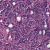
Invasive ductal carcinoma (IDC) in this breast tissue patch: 1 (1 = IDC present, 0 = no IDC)